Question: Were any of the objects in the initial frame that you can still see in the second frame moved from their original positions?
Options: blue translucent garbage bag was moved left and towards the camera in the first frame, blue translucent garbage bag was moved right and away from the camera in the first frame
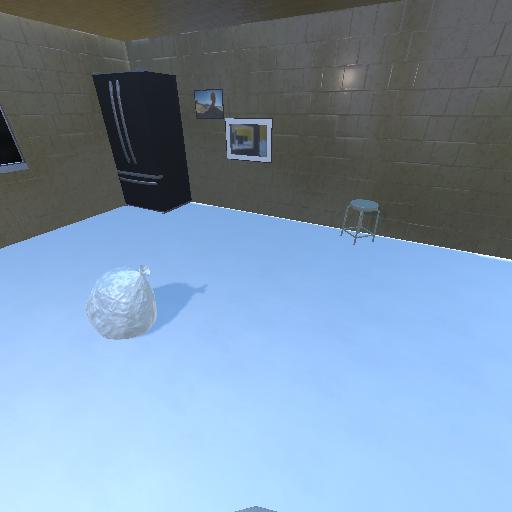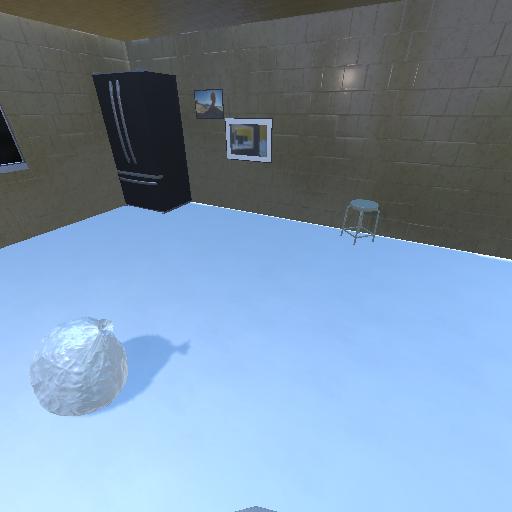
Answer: blue translucent garbage bag was moved left and towards the camera in the first frame